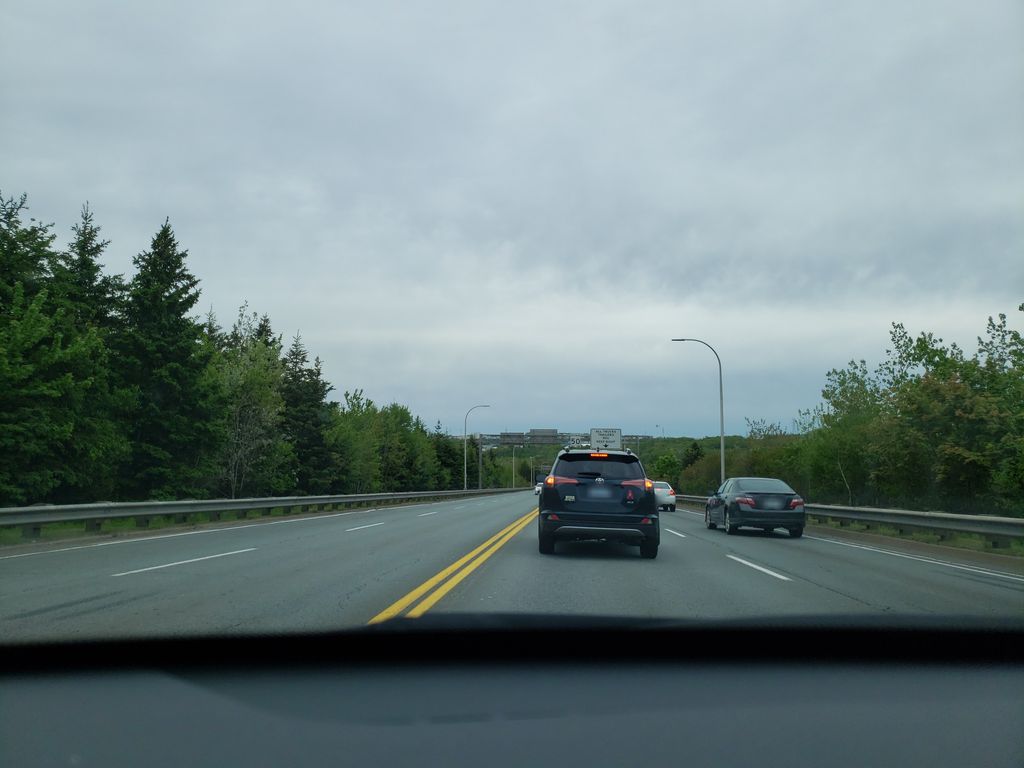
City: halifax